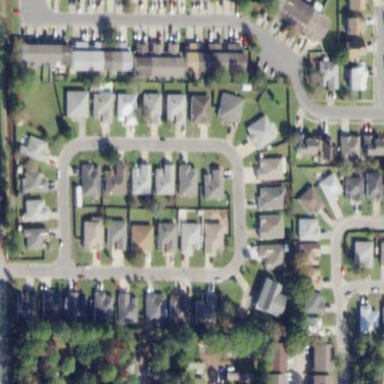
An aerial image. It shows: Residential area consisting of single-family homes.